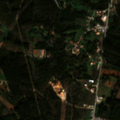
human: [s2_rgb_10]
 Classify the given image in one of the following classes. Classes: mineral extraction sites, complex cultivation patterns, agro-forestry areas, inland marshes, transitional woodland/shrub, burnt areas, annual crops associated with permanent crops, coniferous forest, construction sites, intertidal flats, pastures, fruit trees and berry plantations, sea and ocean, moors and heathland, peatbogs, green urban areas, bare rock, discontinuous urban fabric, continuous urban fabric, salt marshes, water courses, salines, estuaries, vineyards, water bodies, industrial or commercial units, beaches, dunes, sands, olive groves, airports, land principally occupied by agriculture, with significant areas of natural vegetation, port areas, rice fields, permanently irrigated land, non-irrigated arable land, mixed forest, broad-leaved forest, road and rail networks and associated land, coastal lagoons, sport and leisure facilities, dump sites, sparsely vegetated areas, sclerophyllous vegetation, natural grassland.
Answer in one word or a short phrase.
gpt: complex cultivation patterns, land principally occupied by agriculture, with significant areas of natural vegetation, broad-leaved forest, mixed forest, sclerophyllous vegetation